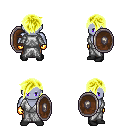
a pixel art fantasy rpg character, male body template, dark elf, purple skin, white robe, robe skirt, gold pixie cut hairstyle, gold gloves, black shoes, shield, four views (front, back, left, right), 2x2 character sprite sheet, small pixel art, hard edges, no anti-aliasing